Question: I know this is a stupid question, and I've tried looking at the other answers, but they are not working for me. I have taken over maintaining a site with a lot of pre-existent code, and need to add in a new query.
I have managed to get the query to work and to display in the webpage, but only the first record displays. I know somehow I'm missing the looping function, but I can't figure out how to add it to the function so all records display.
I've been fighting with this for hours, and would really appreciate some pointers!
Here's the code in the main listing.php file - the first query is pre-existing, the new query is to the getFeedback procedure starts with "$sql2 = "CALL sp_GetFeedback(".$listing['unique_listing_id'].")";".
'''
if(($PMDR->get('Authentication')->checkPermission('admin_view_real_prices')) || ($PMDR->get('Session')->get('user_id'))) {
$admin_user_can_view_prices = true;
$template_content->set('admin_user_can_view_prices',$admin_user_can_view_prices);
$sql = "CALL sp_Entertainers_Contact_Info(".$listing['unique_listing_id'].")";
//all variables come from db.php
$mysqli = new mysqli($dbserver, $dbuser, $dbpass, $dbnameaf);
$rs = $mysqli->query($sql);
while($row = $rs->fetch_assoc())
{
$template_content->set('primaryEmail',$row['PrimaryEmail']);
$template_content->set('secondaryEmail',$row['SecondaryEmail']);
$template_content->set('cellPhone',$row['CellPhone']);
$template_content->set('homePhone',$row['HomePhone']);
$template_content->set('alternatePhone',$row['AlternatePhone (Please Specify)']);
$template_content->set('streetAddress',$row['StreetAddress']);
$template_content->set('entertainerCity',$row['City']);
$template_content->set('entertainerState',$row['State']);
$template_content->set('entertainerZip',$row['Zip']);
$template_content->set('entertainerNotes',$row['Note']);
}
$data = "";
$griddata = "";
$grid = "";
$entertainerid = $_POST['unique_listing_id'];
$mysqli = new mysqli($dbserver, $dbuser, $dbpass, $dbnameaf);
$sql2 = "CALL sp_GetFeedback(".$listing['unique_listing_id'].")";
$rs = $mysqli->query($sql2);
$numrows = mysqli_num_rows($rs)." Rows";
while($row = $rs->fetch_assoc()) {
$allRows[] = $row;
$style = ($altRowCount % 2 == 0 ? ' class="row" ' : ' class="row tdg" ');
$template_content->set('eventID',$row['EventID']);
$template_content->set('dateOfEvent',$row['DateOfEvent']);
$template_content->set('clientFollow',$row['ClientFollowUp']);
$template_content->set('performerFollow',$row['PerformerFollowUp']);
$griddata .= "
<div $style>
<div class='col-xs-2 col-sm-2 col-md-2' onclick="popupEvent('".$row['EventID']."')">".$eventID."</div>
<div class='col-xs-2 col-sm-2 col-md-2'>".$dateOfEvent."</div>
<div class='col-xs-4 col-sm-4 col-md-4'>".$clientFollow."</div>
<div class='col-xs-4 col-sm-4 col-md-4'>".$performerFollow."</div>
</div>
";
$altRowCount = $altRowCount + 1;
}
$mysqli->close();
$grid = "
<div style='max-height: 110px; overflow: scroll;'>
<table class='fancygrid'>
<tbody>
".$griddata."
</tbody>
</table>
</div>
<!-- <div style='width: 100%; font-weight: bold; color: red;'>".$numrows."</div> -->
";
echo $gridHeader.$grid;
} //getEntertainerFeedback
} // is an office user logged in? -- end
'''
Here's the code that is in the included listing.tpl file that contains the HTML for the webpage:
'''
<div class="row">
<div class='col-xs-2 col-sm-2 col-md-2' onclick="popupEvent(".$row['eventID'].")"><?php echo $eventID ?></div>
<div class='col-xs-2 col-sm-2 col-md-2'><?php echo $dateOfEvent ?></div>
<div class='col-xs-4 col-sm-4 col-md-4'><?php echo $clientFollow ?></div>
<div class='col-xs-4 col-sm-4 col-md-4'><?php echo $performerFollow ?></div>
</div>
'''
I tried adding
'''
<?php
foreach ($allRows as $row) {
?>
<?php } ?>
'''
around the html code above but that just causes no records to display at all, not even one.
Since you have to be logged in to view this data, I can't share the link, but here's what the blue logged in area looks like with the one record showing at bottom of blue box:

ETA: FYI - I also tried just echoing .grid in my html code - but that gives me not results at all, not sure why.
Any help to point me in the right direction or tell me what I'm missing is greatly appreciated!!
Thanks!
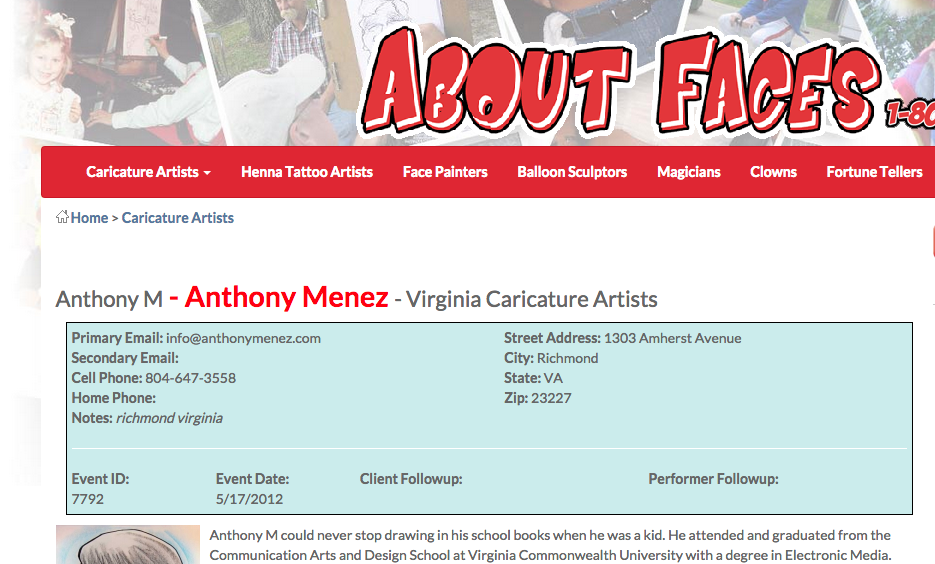
Answer: First of all, you have opened database connection twice
'''
$data = "";
$griddata = "";
$grid = "";
$entertainerid = $_POST['unique_listing_id'];
# remove this line, just to be sure it doesn't cause any problems
$mysqli = new mysqli($dbserver, $dbuser, $dbpass, $dbnameaf);
$sql2 = "CALL sp_GetFeedback(".$listing['unique_listing_id'].")";
'''
Secondly, debug your query result by printing something in while loop, just to be sure that query returns multiple rows as result
And last thing I should try is to declare $allRows as an Array before your while loop, just for safety
'''
$allRows = array();
while($row = $rs->fetch_assoc()) {
$allRows[] = $row;
'''
Then try this approach
'''
<?php
foreach ($allRows as $row) {
?>
<!-- HTML -->
<?php } ?>
'''
This looks like some kind of View object, so you have predefined HTML code in it and you just fill it with your values from database, so I think your while statement is overriding values in your view with each loop and that's the reason why you probably get one record. Your View is probably designed to hold one row/data
'''
$template_content->set('eventID',$row['EventID']);
$template_content->set('dateOfEvent',$row['DateOfEvent']);
$template_content->set('clientFollow',$row['ClientFollowUp']);
$template_content->set('performerFollow',$row['PerformerFollowUp']);
'''